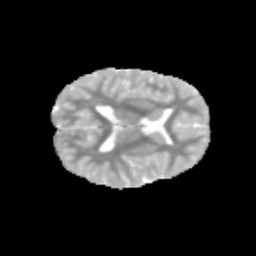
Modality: MD
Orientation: axial
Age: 10
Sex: female
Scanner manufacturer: siemens
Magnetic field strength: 3 T
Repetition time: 3.8 s
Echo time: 0.07 s